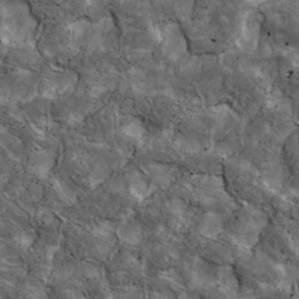
Label: non_frost